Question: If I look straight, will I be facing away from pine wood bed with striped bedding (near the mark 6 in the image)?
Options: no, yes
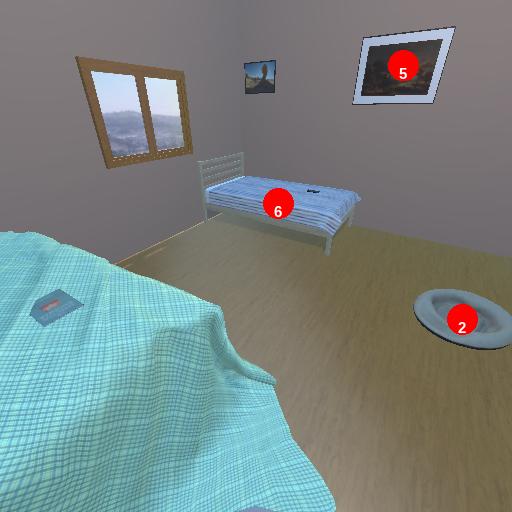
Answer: no